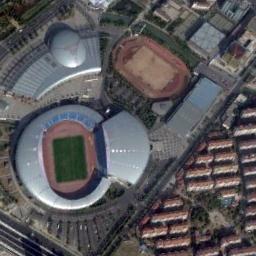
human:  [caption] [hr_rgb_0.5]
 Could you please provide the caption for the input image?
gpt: This stadium has a white podium and a blue runway .

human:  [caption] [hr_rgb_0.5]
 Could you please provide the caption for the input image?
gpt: Many buildings of different shapes are beside the stadium .

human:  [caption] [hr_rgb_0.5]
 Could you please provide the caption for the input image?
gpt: The stadium is next to some buildings and trees .

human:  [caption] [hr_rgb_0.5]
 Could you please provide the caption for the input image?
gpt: There is a road between the circular stadium and the residential area .

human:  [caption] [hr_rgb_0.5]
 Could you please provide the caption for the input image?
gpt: There are many buildings near the stadium .